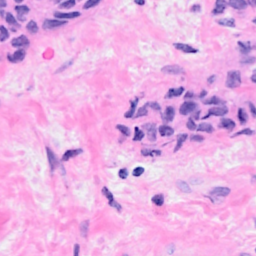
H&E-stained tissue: Breast